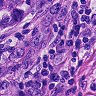
Metastatic tissue present: yes